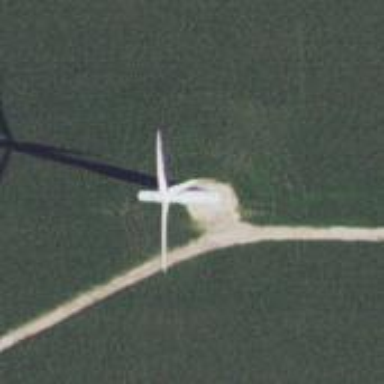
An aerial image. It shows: Wind power generator employing wind turbines.